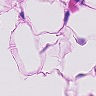
Metastatic tissue present: no